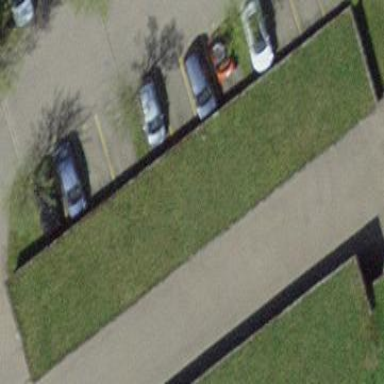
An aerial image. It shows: Garage with flat roof made of grass.